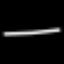
Label: line